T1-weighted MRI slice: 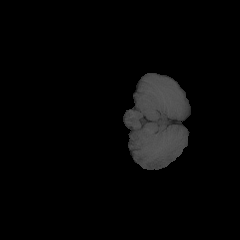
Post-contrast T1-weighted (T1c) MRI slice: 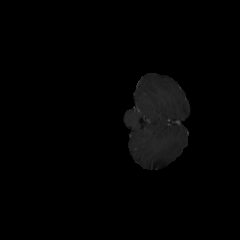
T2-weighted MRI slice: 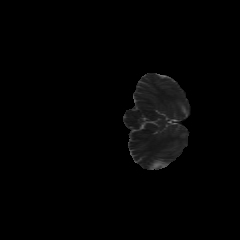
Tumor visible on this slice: no